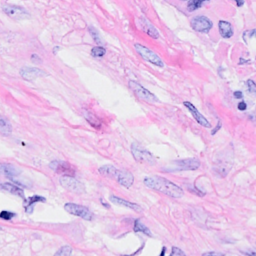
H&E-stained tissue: Breast